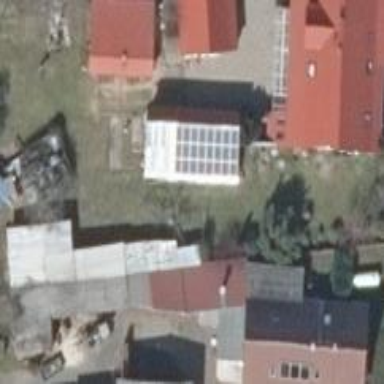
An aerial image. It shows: Small solar photovoltaic panel used as generator to produce electricity.